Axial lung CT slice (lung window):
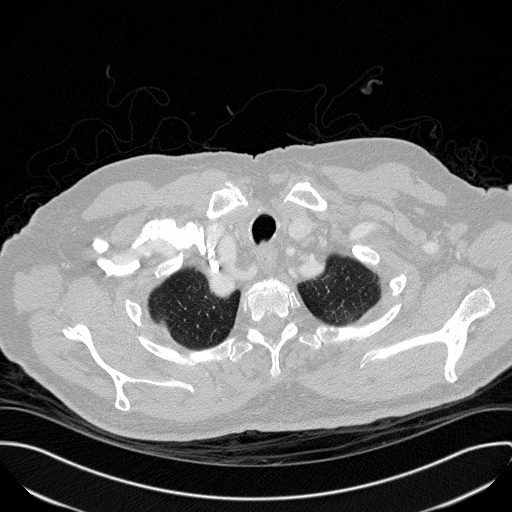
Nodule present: no